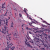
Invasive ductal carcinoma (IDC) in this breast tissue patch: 1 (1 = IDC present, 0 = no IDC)